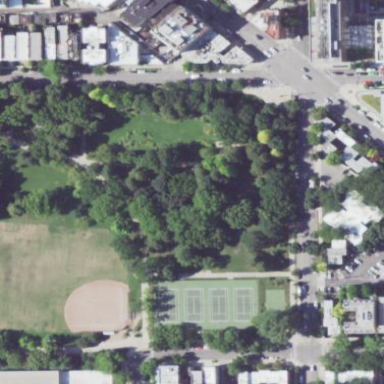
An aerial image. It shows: Grassy area with trees where families are allowed to grill.